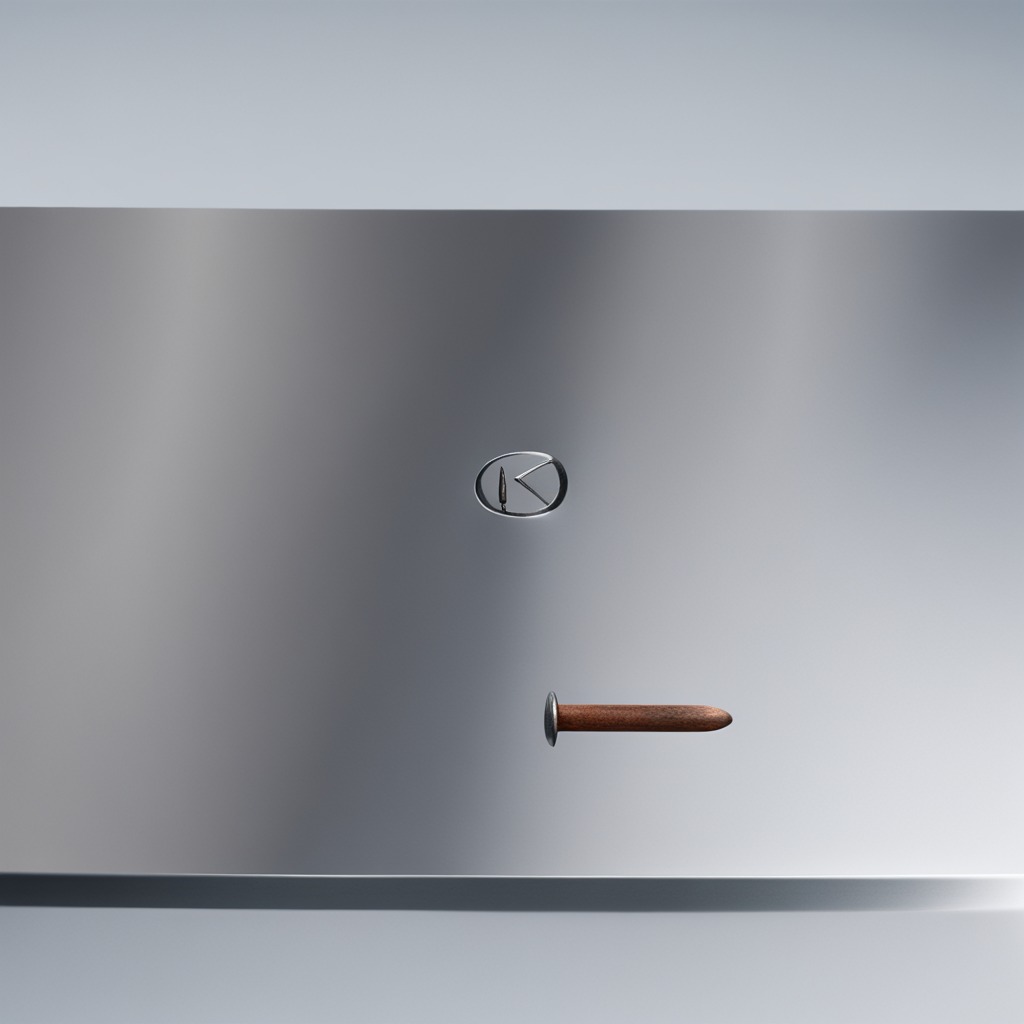
An iron nail is lying on a stainless steel table in a high-end prototyping lab.